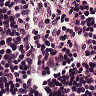
Metastatic tissue present: no